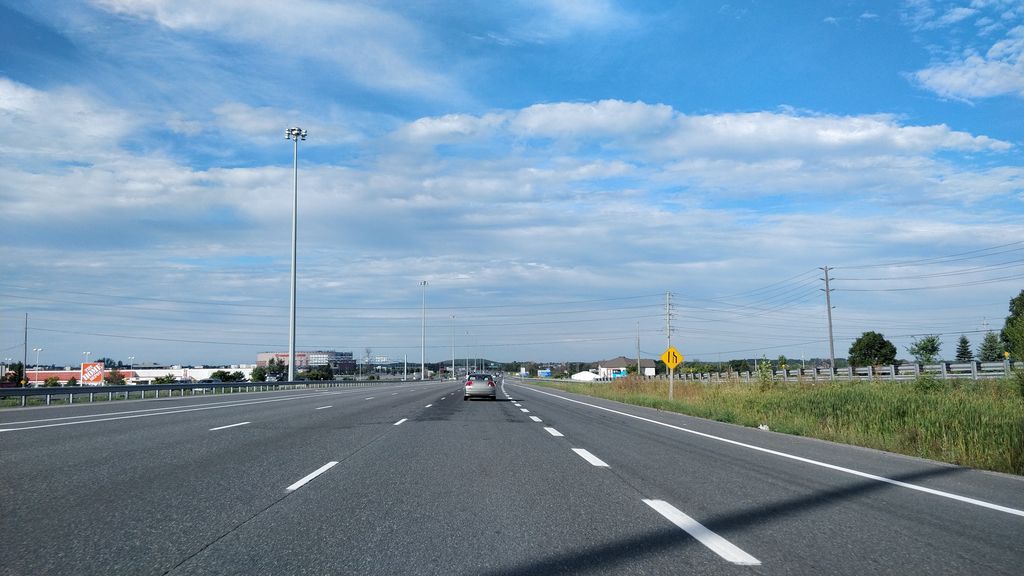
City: ottawa-gatineau